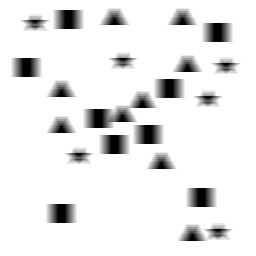
Squares: 9
Triangles: 9
Stars: 6
Total shapes: 24